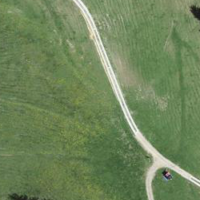
EUNIS habitat code: 26
Species observed at this site:
Tussilago farfara